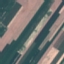
Land use / land cover class: AnnualCrop